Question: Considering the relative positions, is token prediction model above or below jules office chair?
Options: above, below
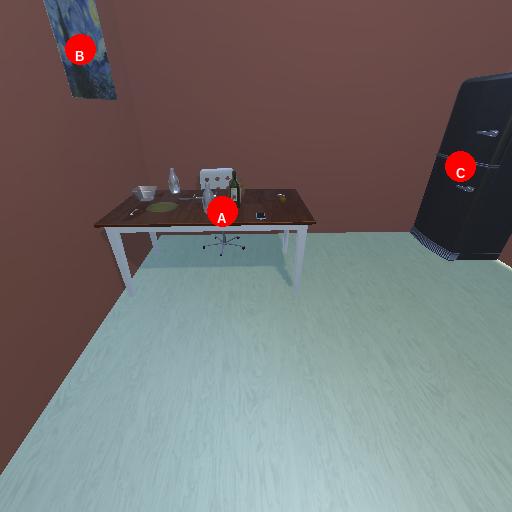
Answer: above